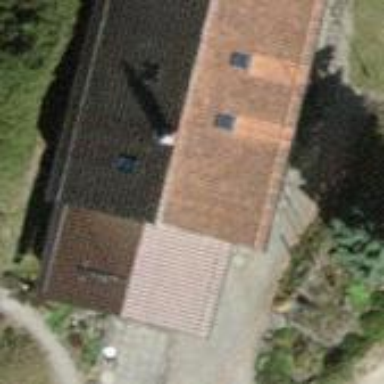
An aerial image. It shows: Building with tiled roof.